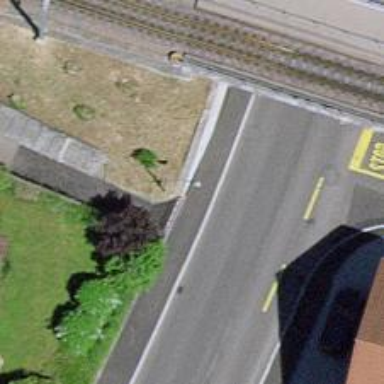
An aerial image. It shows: Bus stop with platform for public transport.